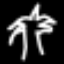
Label: palm tree